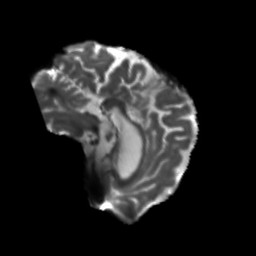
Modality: T2w
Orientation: sagittal
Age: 79
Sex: female
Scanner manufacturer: siemens
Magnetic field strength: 3 T
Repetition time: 5.47 s
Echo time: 0.0854 s